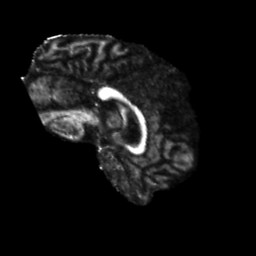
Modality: FA
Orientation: sagittal
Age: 56
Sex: male
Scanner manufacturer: siemens
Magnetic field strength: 3 T
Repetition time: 5.25 s
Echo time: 0.08 s